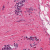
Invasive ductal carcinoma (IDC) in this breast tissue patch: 0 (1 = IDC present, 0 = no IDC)